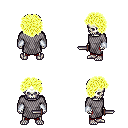
a pixel art fantasy rpg character, male body template, skeleton, chain mail, red pants, gold curly afro hairstyle, white cloth bracers, dagger, four views (front, back, left, right), 2x2 character sprite sheet, small pixel art, hard edges, no anti-aliasing